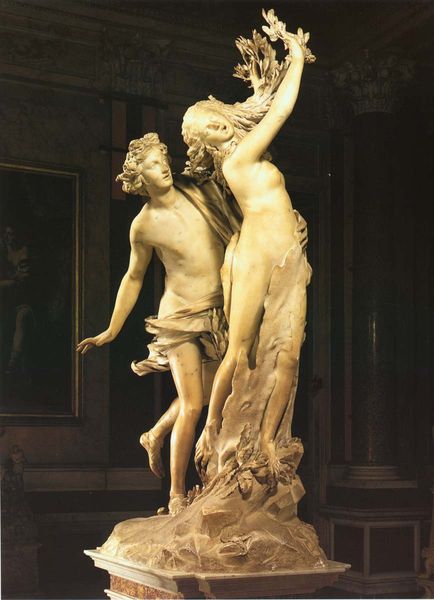
Titel: Apollo und Daphne
Künstler: Giovanni Lorenzo Bernini
Institution: Rom, Villa Borghese
Schlagwörter: akt, baum, blätter, felsen, gemälde, gott, laub, lendenschurz, mann, nackt, umhang, frauen, menschen, mädchen, äste, bewegung, frau, marmor, säule, tuch, tanz, jung, arme, gesicht, sockel, stein, bild, zweige, schlank, figur, haare, paar, pflanzen, skulptur, statue, umarmung, fels, weib, junge frau, adam, eva, bub, jungfrau, fliehen, schrecken, rom, photo, jüngling, junger mann, toga, griechisch, mythos, nymphe, sage, verfolgung, griechenland, venus, weibchen, museum, apoll, maid, adonis, skultur, marmot, hintereinander, bernini, daphne, flieht, mann frau tuch, maidle, hinereinander